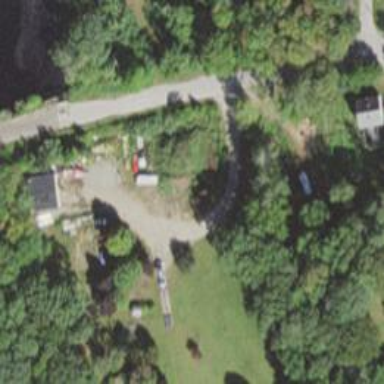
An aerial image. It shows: Residential driveway designated as service road.